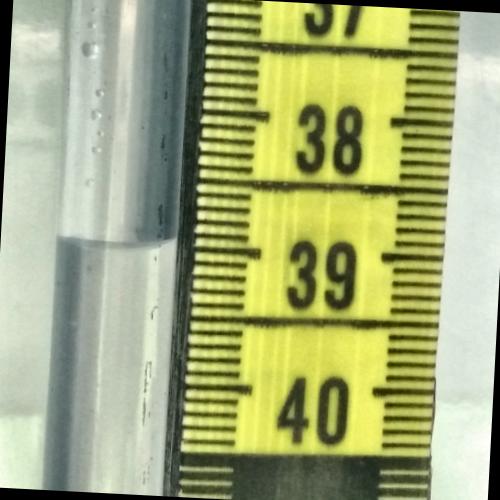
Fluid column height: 39.0 cm